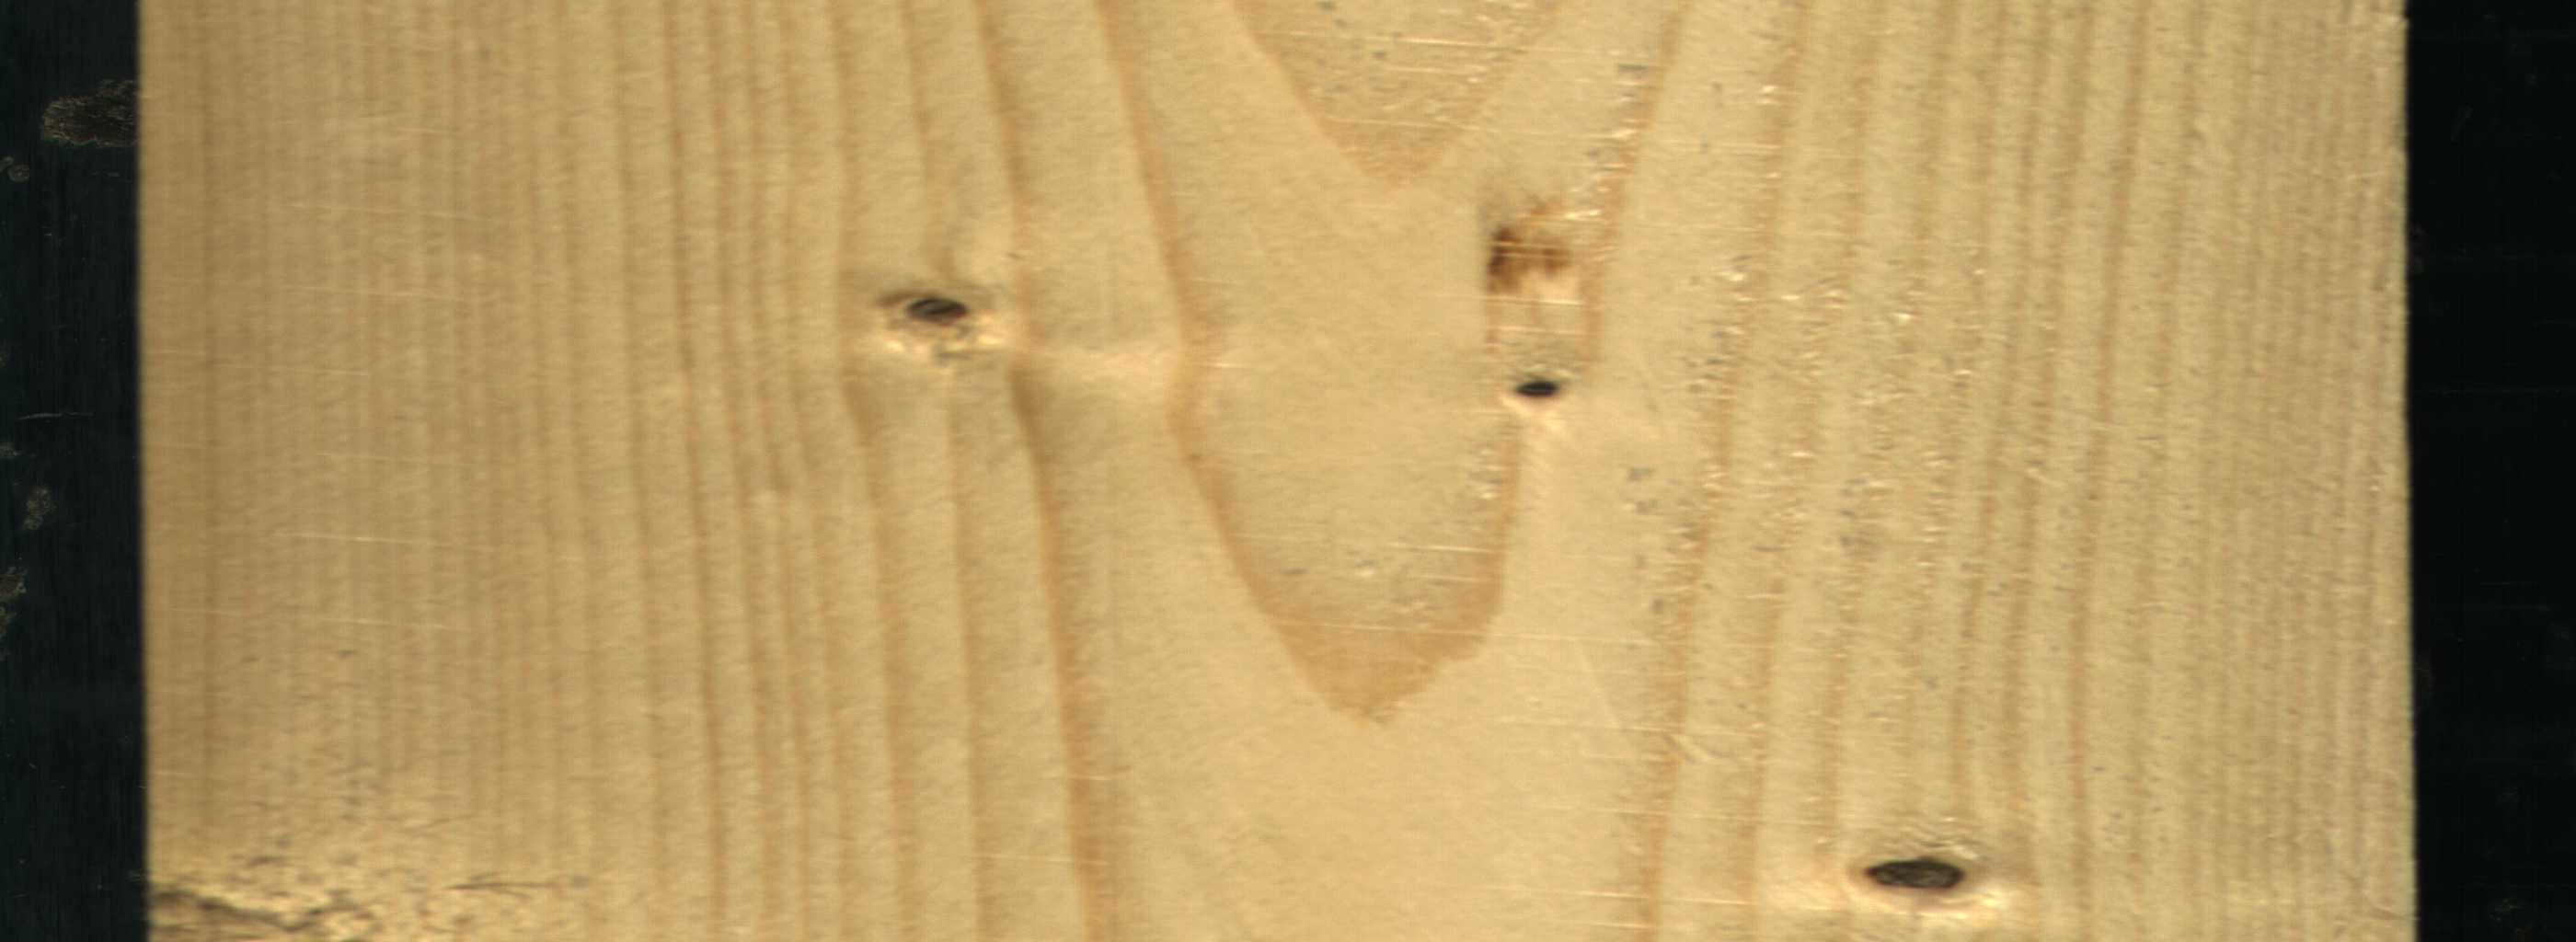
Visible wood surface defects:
resin
Dead_Knot
Dead_Knot
Dead_Knot